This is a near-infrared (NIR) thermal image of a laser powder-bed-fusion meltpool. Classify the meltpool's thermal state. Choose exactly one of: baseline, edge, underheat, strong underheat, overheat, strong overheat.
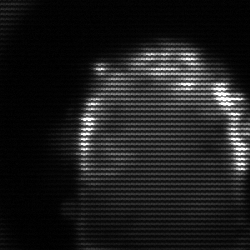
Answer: baseline